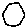
Label: hexagon